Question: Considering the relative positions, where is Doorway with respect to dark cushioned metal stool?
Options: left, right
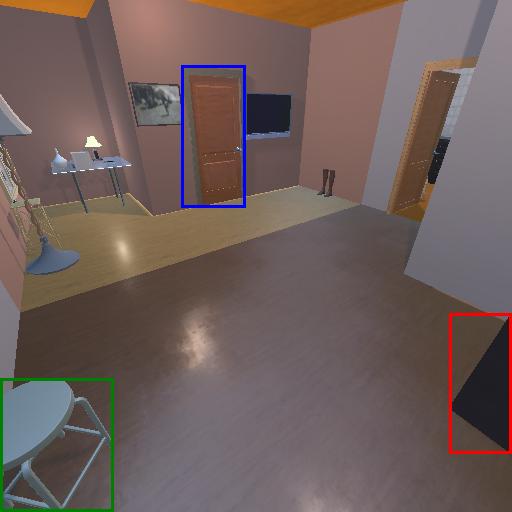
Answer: left